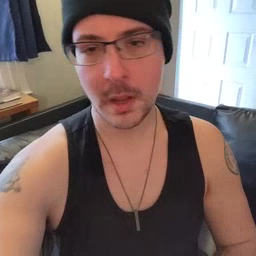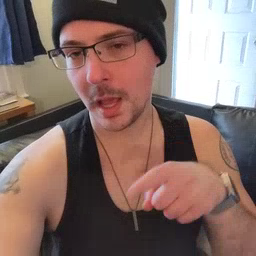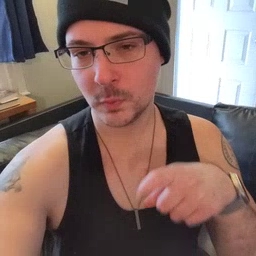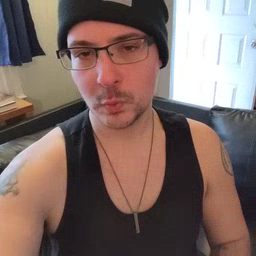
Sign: haveto